Question: I want to achieve the same effect as in Visual Studio 2010+, where if you float an editor on top of the main form, clicking on a main form menu or toolbar button cause the main form to steal focus; instead the floating window retains focus.
Without this it becomes impossible to invoke any main menu command that operates on a focused control when the focused control is in a floating window - because the control you wanted to operate on loses focus just as the command is invoked.

(Ironically, if you look closely at this image you'll see that the selection in the editor is muted, indicating that the editor control have focus. Visual Studio seems to be doing something slightly devious to achieve the illusion that the floating window is still focused.)
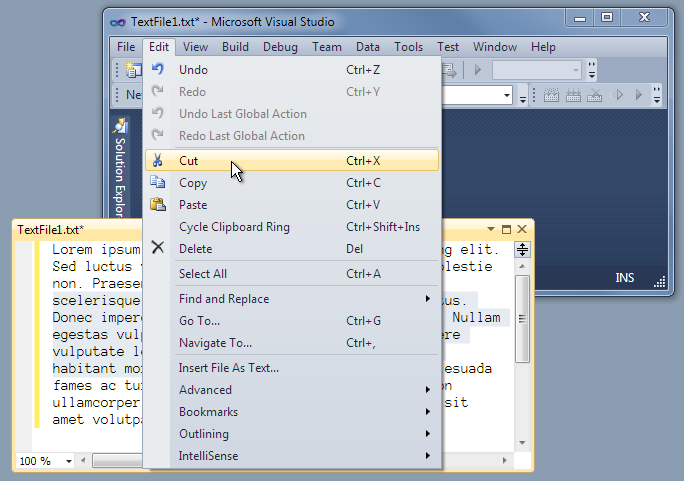
Answer: The solution is very easy if you are using 'TActionMainMenuBar' and 'TActionToolBar'.
First the menu bar: 'TActionMainMenuBar' has a property 'AutoFocus', which is True by default. Set this to False and then clicking on the menu won't automatically give focus to the form containing the menu. Instead, the form that previously had focus will retain it.
Now the tool bar: 'TActionToolBar' doesn't have an AutoFocus property. Instead you need to handle its 'OnMouseActivate' event and return 'maNoActivate'.
Note that returning maNoActivate from an OnMouseActivate handler doesn't work for all controls. Some controls such as TButton will give themselves the focus when clicked regardless of the return result from the OnMouseActivate handler. But in the case of TActionToolBar we do get the effect we are after.
It took me a while to find this though, and even searching Google for a page containing both 'AutoFocus' and 'OnMouseActivate' elicits no useful results (other than, presumably, this page once it gets indexed). So I hope this answer will help someone else.